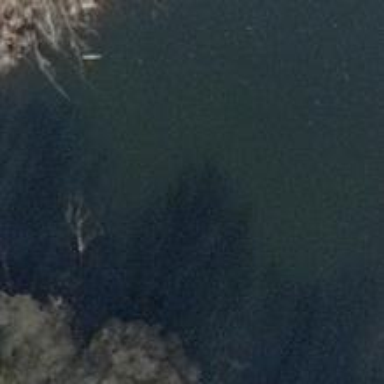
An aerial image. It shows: Pond with natural water.